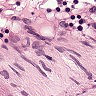
Metastatic tissue present: no